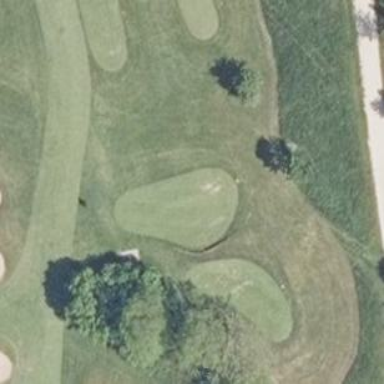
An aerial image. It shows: Golf tee.